Question: I've been developed an app for iOS7 which has this design

As you can see there's a blue arrow for all my BackButton (using UINavigationController and segues), I want to make them red, this is my code:
'''
[UIBarButtonItem appearance]setTintColor:(UIColorFromRGB(toolbarTintColor))];
[[UIBarButtonItem appearance]setTitleTextAttributes:textAtributesDictionaryNavBarButtons forState:UIControlStateNormal];
'''
but results only applies to all other buttons, any help I'll appreciate
thanks in advance for the support
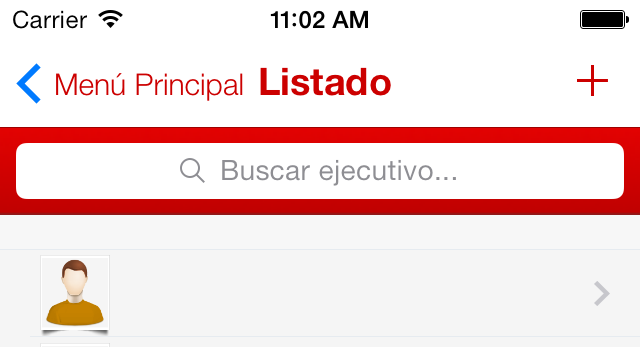
Answer: The tint color property of a navigation bar determines the color of the text of its bar button items in iOS 7. The code you are looking for is something like this:
'''
[[UINavigationBar appearance] setTintColor:[UIColor redColor]];
'''
and, of course, replacing '[UIColor redColor]' with whatever color you want.